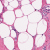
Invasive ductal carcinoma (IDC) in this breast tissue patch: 0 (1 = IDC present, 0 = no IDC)